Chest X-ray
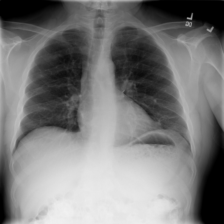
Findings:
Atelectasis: negative
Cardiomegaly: negative
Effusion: negative
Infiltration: negative
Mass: negative
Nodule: negative
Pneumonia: negative
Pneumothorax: negative
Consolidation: negative
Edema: negative
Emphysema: negative
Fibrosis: negative
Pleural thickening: negative
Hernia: negative